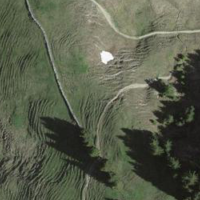
EUNIS habitat code: 25
Species observed at this site:
Pinguicula alpina